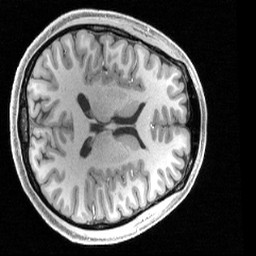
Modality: T1w
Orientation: axial
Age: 21
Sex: female
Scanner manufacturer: siemens
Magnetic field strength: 3 T
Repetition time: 2.4 s
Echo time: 0.00224 s